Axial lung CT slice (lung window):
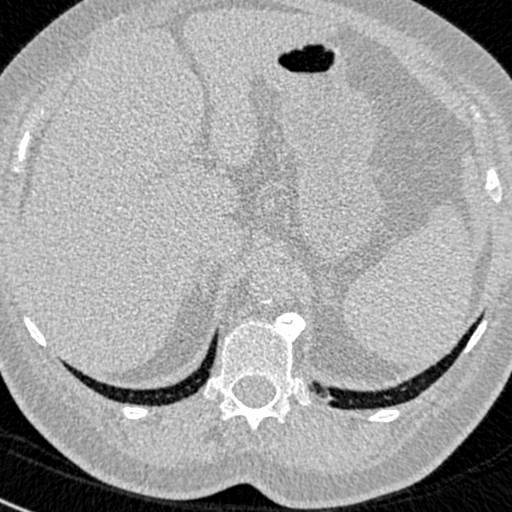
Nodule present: no